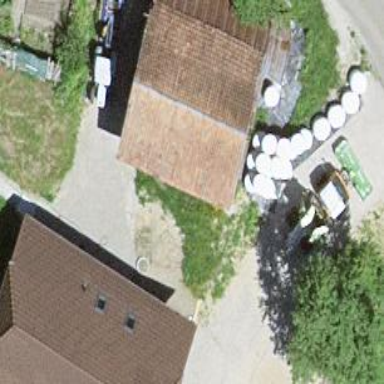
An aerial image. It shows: Rural barn.